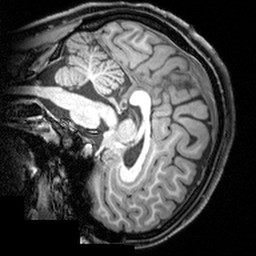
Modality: T1w
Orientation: sagittal
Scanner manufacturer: siemens
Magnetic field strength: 3 T
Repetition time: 1.9 s
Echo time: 0.00397 s